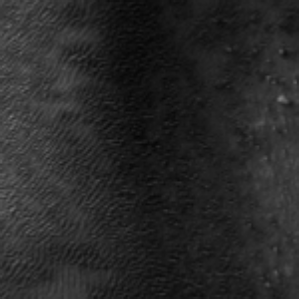
Label: frost